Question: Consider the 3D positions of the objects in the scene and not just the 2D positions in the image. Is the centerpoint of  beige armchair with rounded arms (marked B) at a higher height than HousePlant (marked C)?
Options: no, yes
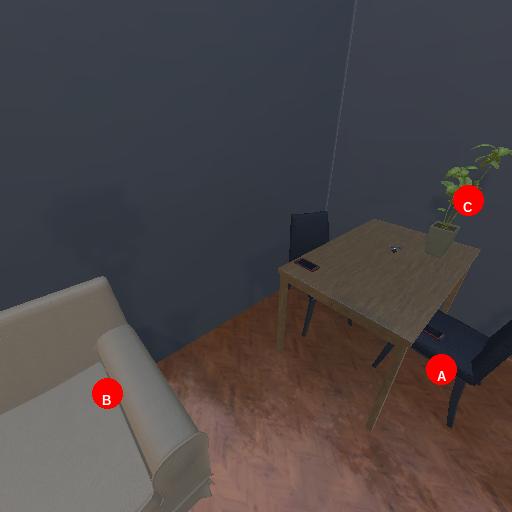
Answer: no